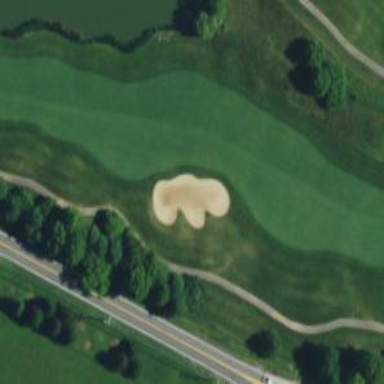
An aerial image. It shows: Area with grass used as rough in golf course.